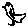
Label: bird